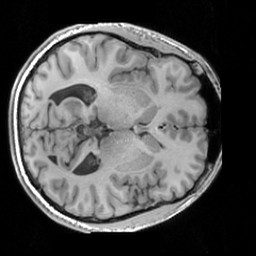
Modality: T1w
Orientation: axial
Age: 28
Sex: male
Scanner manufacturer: siemens
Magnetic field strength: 3 T
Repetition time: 1.63 s
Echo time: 0.00311 s